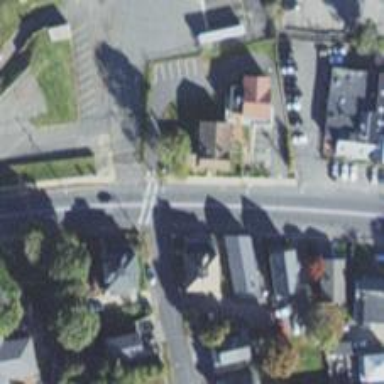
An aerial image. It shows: Marked road crossing with lines.